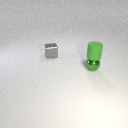
small green metal sphere below small green rubber cylinder